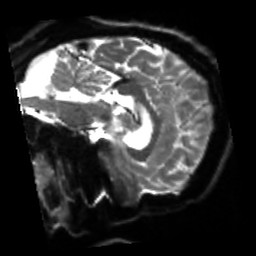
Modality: sbref
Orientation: sagittal
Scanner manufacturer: siemens
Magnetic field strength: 3 T
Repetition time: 4 s
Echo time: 0.0594 s